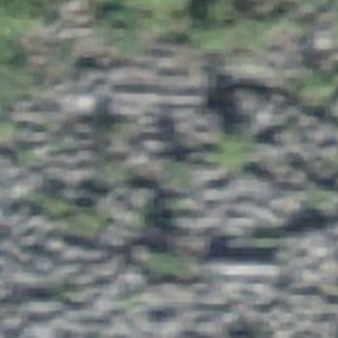
Label: other